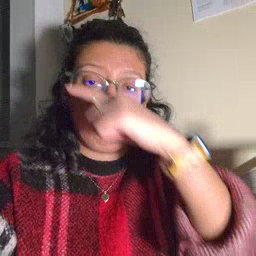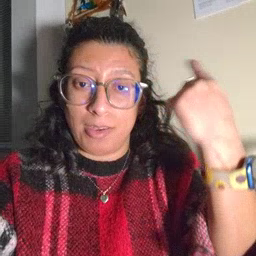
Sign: black